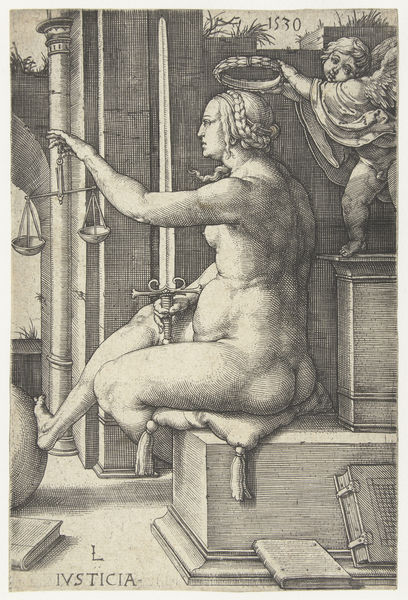
Titel: Rechtvaardigheid
Künstler: Lucas van Leyden
Standort: Amsterdam
Institution: Rijksmuseum
Schlagwörter: column, crown, cushion, pillow, sword, women, arm, hair, robe, sit, sitting, woman, angel, heaven, man, naked, nude, child, black and white, castle, sketch, books, wings, cherub, cupid, laurel, wreath, ink, scale, butt, foot, engraving, book, baby, kid, balance, ring, ass, halo, fat, braid, justice, scales, belly, etch, braids, sphere, sitiing, buttocks, muscular, spade, braided hair, sitting woman, 1530, clasps, woman seated, seated on cushion, woman on cusion, justicia, sworcrown, scalbraids, iustizia, weighing scale, weighting